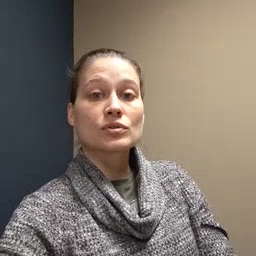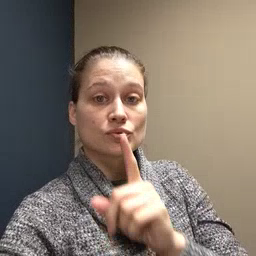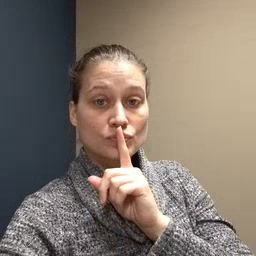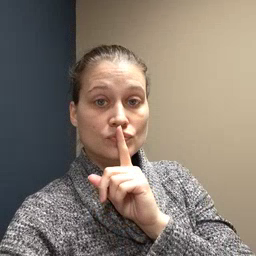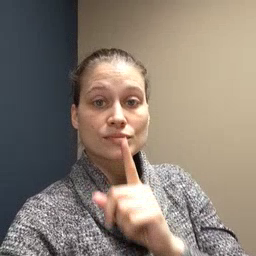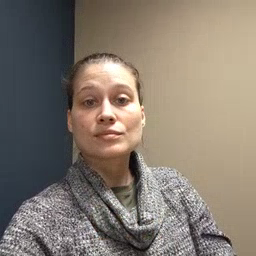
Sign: quiet